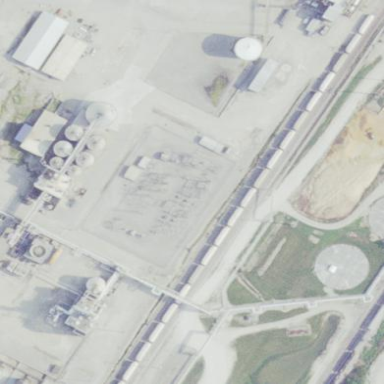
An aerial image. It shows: Industrial substation.